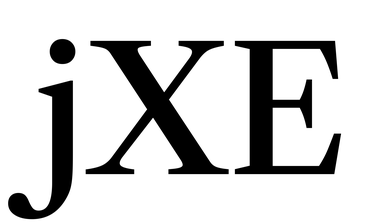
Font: LibreCaslonText_Medium